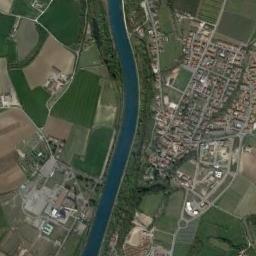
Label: river